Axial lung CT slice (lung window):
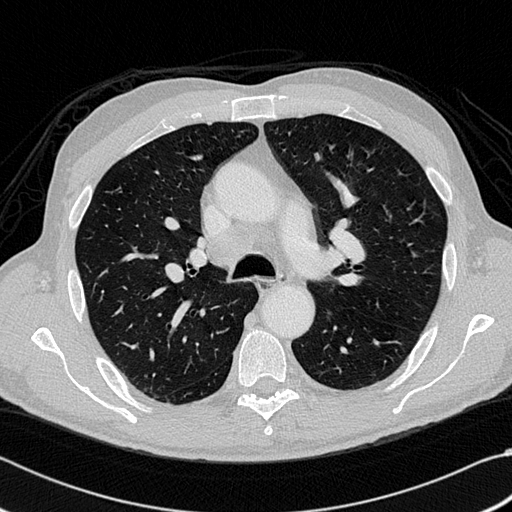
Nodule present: no